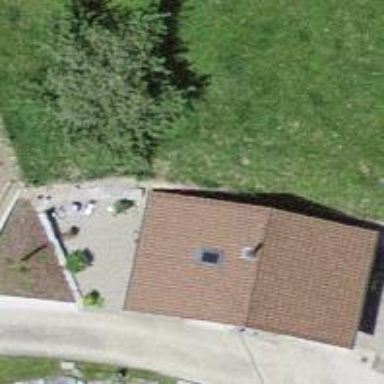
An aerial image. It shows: Garage.